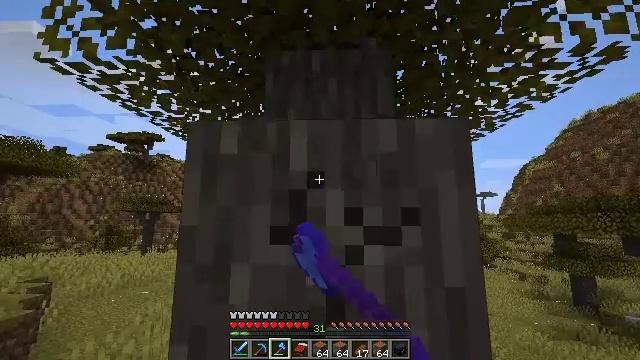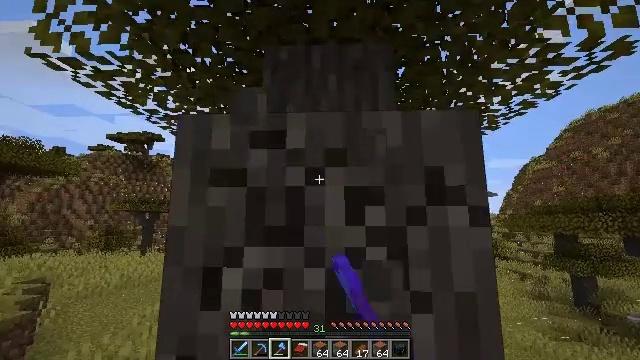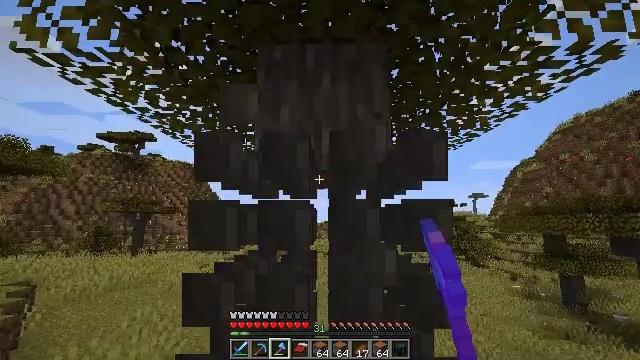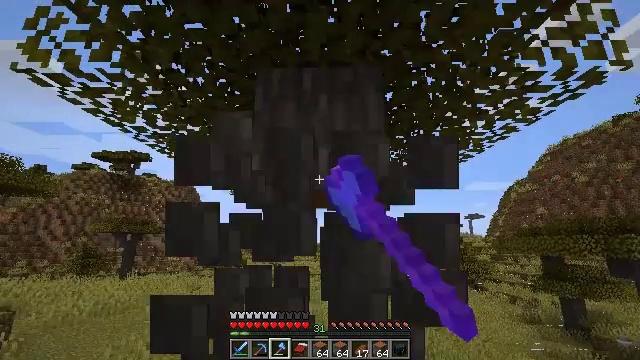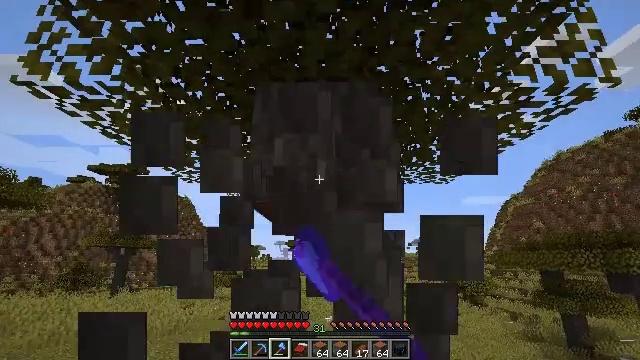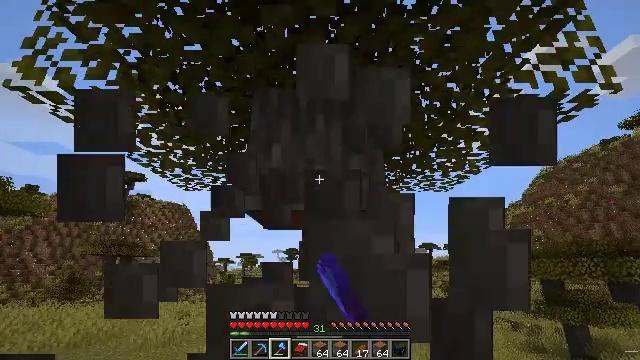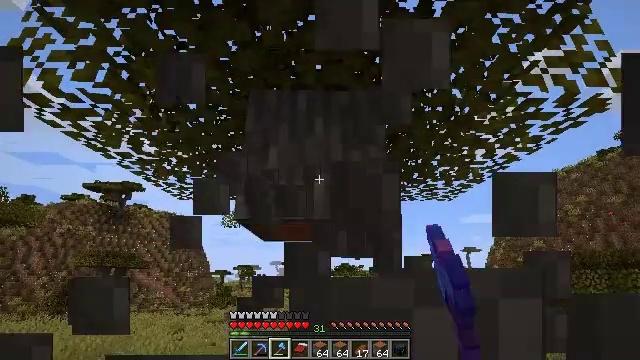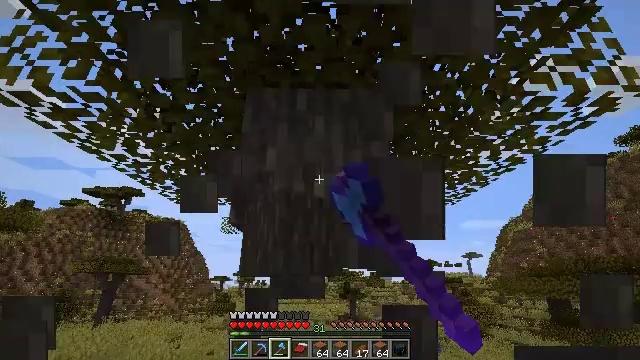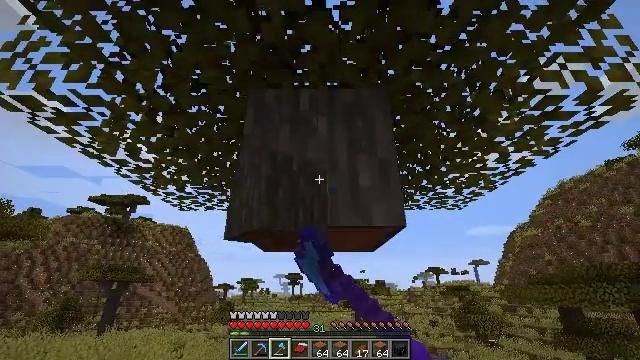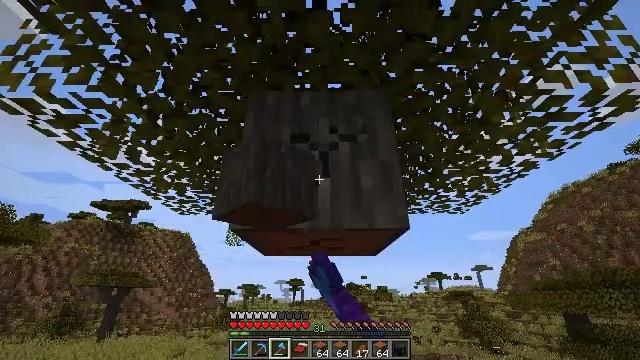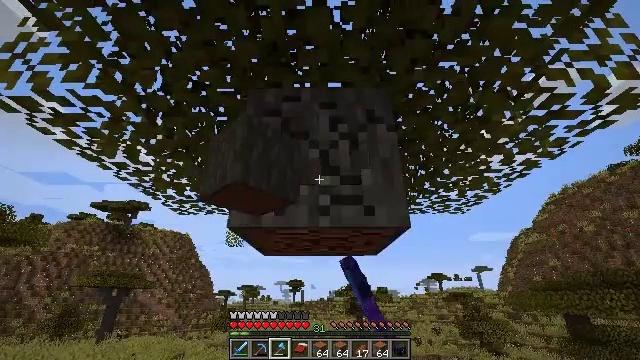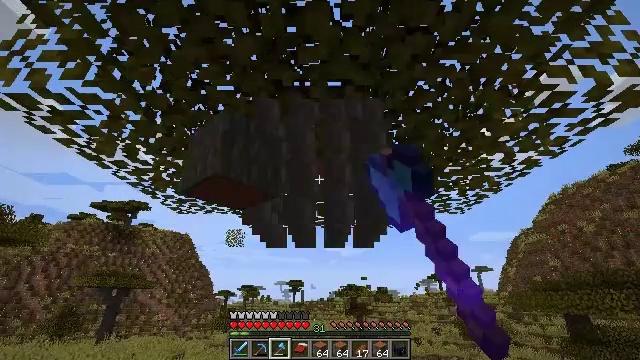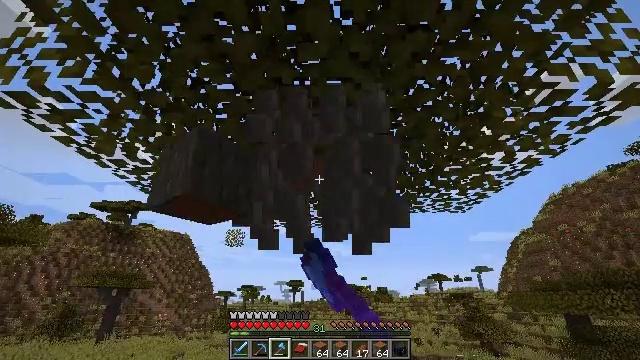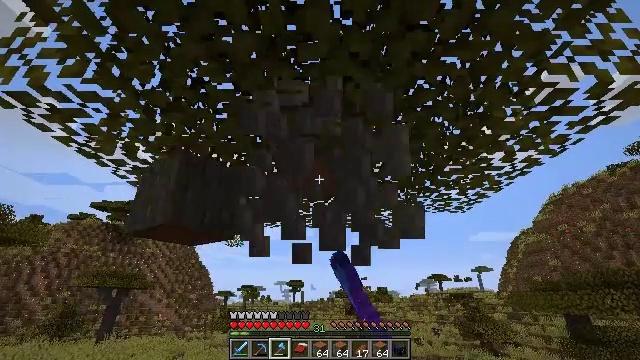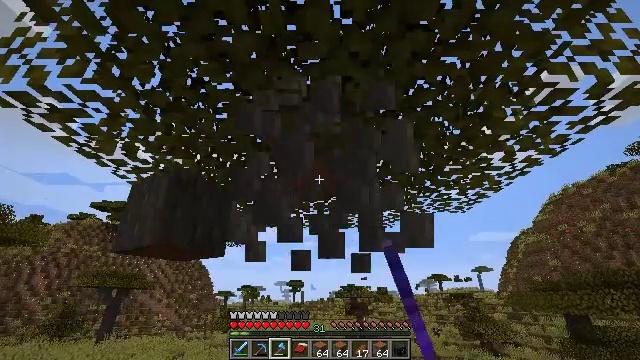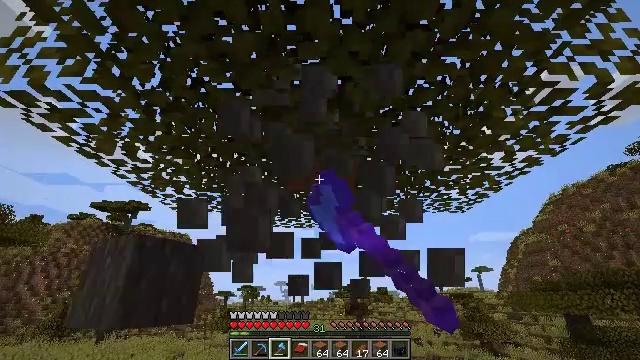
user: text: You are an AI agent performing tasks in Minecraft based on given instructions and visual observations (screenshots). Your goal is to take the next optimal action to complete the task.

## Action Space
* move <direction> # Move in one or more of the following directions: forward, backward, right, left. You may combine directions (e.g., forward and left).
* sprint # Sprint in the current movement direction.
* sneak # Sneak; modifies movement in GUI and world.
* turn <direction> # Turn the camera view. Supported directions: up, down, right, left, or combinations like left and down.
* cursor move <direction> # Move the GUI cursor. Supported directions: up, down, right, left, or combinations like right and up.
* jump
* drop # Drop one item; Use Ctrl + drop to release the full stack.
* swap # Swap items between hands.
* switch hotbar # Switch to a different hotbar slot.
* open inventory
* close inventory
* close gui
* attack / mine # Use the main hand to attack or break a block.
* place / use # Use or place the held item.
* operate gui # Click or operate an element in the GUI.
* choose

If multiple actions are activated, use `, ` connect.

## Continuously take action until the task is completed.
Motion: motion action
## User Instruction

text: Collect acacia logs by breaking the tree.
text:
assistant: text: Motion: attack / mine
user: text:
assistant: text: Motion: turn right, attack / mine
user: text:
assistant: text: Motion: turn up, attack / mine
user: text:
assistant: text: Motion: turn up, attack / mine
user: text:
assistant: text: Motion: move forward, turn up, attack / mine
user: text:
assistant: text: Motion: move forward, turn up, attack / mine
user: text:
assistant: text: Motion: turn up, attack / mine
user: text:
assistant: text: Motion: turn up, attack / mine
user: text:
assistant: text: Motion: turn up, attack / mine
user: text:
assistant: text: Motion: attack / mine
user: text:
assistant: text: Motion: attack / mine
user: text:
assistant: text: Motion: attack / mine
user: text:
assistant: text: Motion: attack / mine
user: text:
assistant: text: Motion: attack / mine
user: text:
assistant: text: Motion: attack / mine
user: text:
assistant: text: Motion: attack / mine
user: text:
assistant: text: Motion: turn up, attack / mine
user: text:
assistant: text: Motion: attack / mine
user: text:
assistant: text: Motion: attack / mine
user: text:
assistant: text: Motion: attack / mine
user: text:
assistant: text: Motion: attack / mine
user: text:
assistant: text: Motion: attack / mine
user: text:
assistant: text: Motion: turn left and down, attack / mine
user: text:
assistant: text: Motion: move back, turn left and down, attack / mine
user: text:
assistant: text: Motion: move back, turn down
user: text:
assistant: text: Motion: turn right and down
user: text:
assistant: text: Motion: turn down, attack / mine
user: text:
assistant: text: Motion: attack / mine
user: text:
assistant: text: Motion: attack / mine
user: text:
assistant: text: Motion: attack / mine